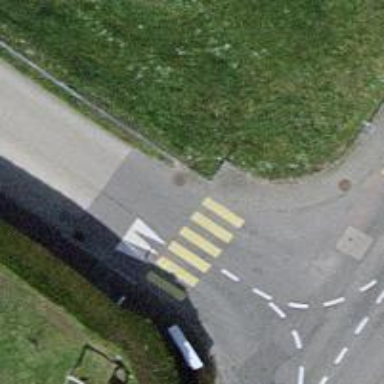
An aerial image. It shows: Traffic hump for calming the traffic.